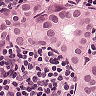
Metastatic tissue present: yes